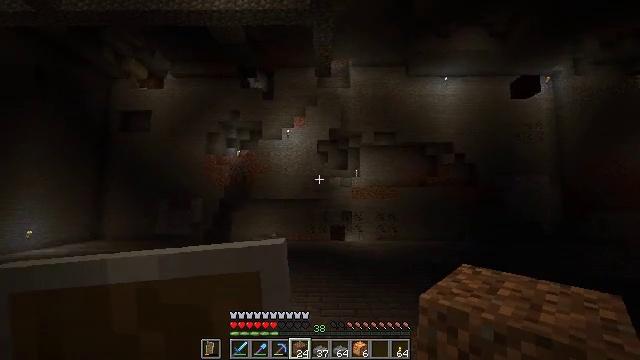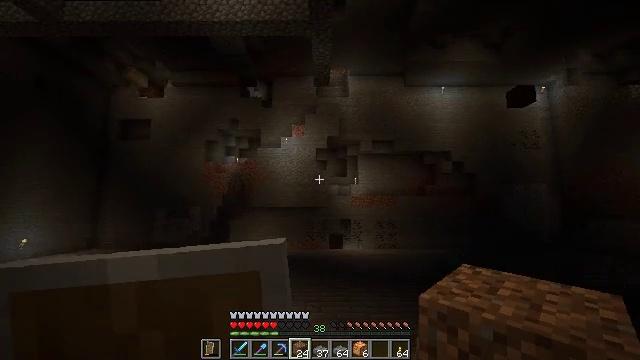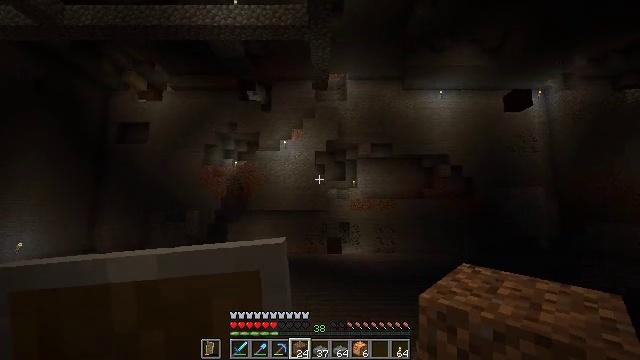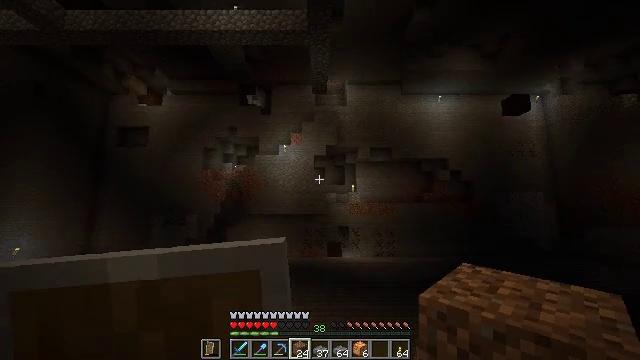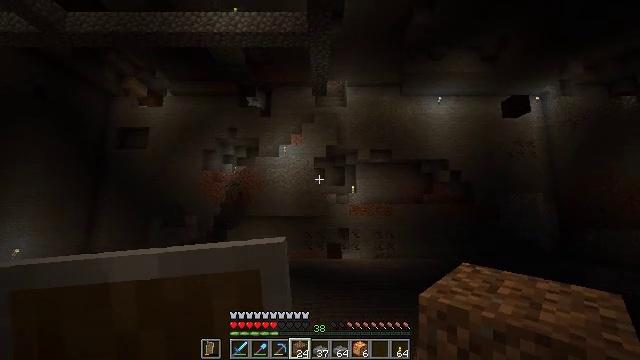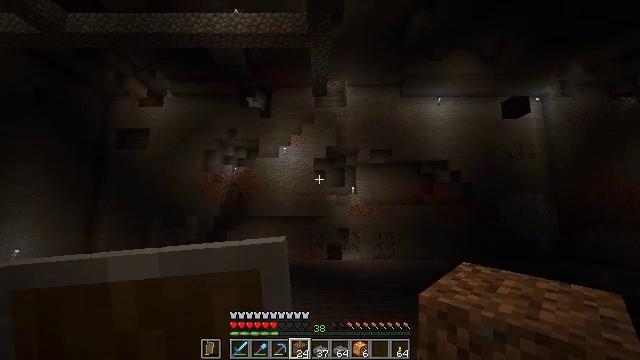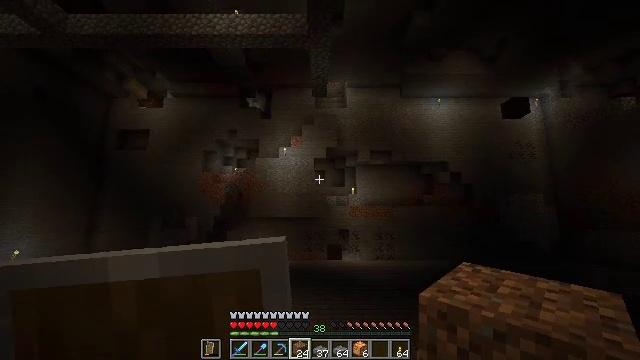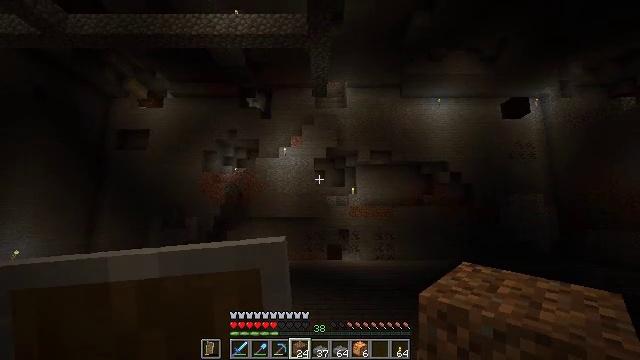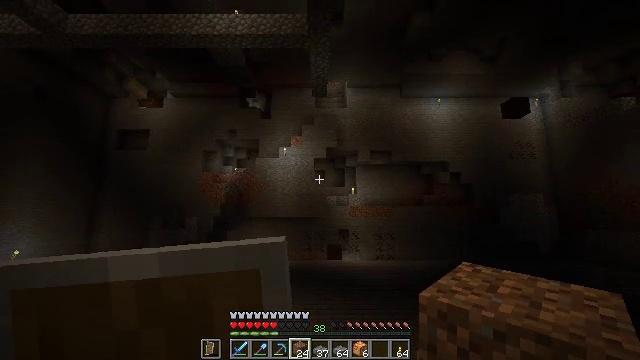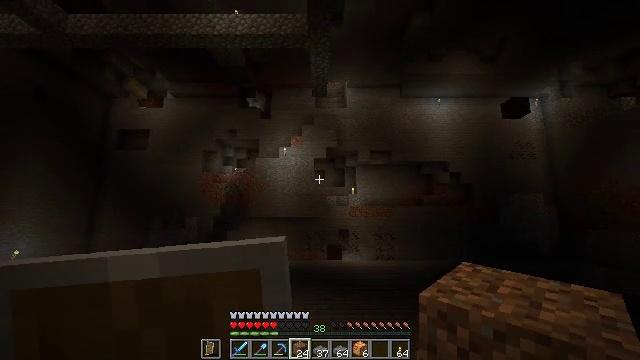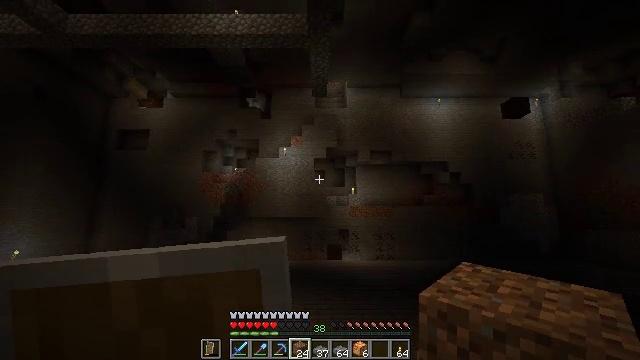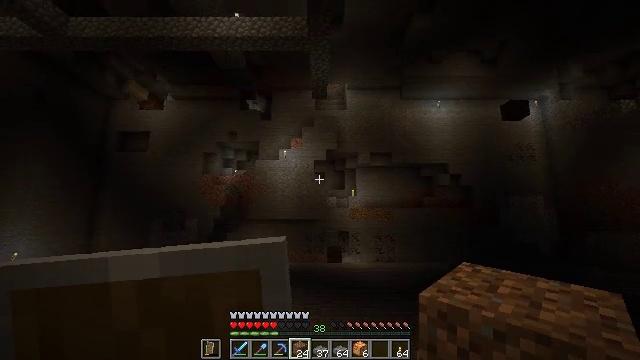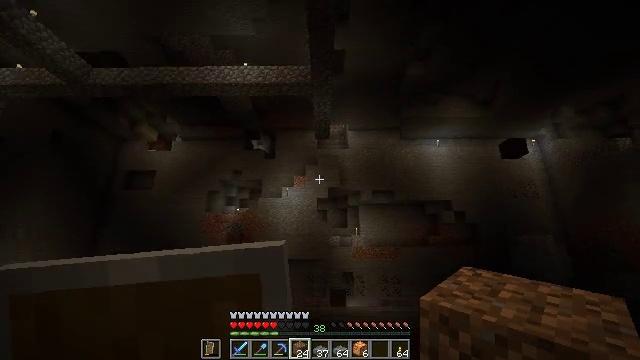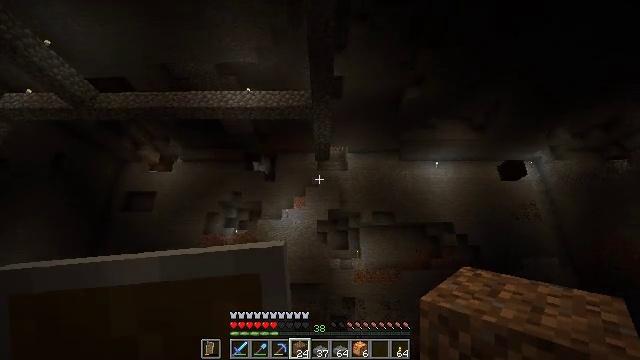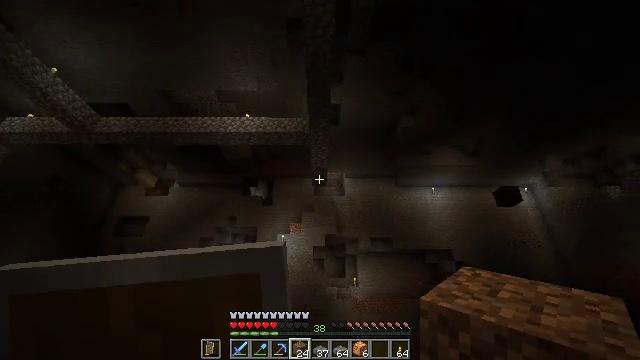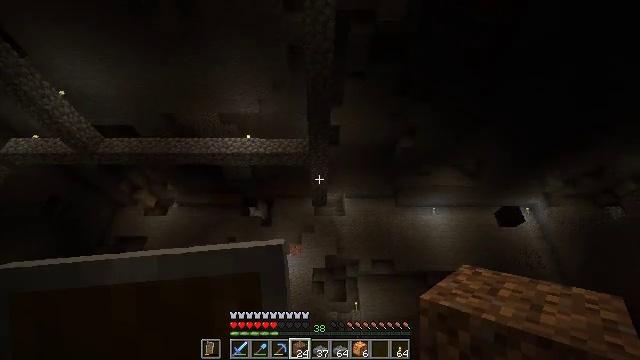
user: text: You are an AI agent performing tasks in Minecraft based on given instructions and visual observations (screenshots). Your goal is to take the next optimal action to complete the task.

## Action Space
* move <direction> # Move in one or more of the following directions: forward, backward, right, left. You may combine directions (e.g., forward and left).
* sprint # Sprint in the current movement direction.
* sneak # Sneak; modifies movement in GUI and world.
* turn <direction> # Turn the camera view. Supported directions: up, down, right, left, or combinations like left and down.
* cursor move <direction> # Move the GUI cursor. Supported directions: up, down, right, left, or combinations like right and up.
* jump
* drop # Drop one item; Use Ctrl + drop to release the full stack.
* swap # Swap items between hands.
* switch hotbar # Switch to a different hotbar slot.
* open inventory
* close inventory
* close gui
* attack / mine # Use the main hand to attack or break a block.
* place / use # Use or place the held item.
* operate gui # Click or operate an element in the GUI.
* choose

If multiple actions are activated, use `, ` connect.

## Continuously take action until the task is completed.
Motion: motion action
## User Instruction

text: Attack the shroomlight to pick it up.
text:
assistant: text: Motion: turn up
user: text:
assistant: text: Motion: no_op
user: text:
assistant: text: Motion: no_op
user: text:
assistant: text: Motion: no_op
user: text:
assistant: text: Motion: no_op
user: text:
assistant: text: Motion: no_op
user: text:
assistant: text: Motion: no_op
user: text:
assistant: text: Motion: no_op
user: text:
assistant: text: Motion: no_op
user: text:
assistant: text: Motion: no_op
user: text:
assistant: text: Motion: no_op
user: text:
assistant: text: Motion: turn up
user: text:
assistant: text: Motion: turn up
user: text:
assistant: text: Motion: turn up
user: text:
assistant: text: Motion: turn up
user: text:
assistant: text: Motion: turn up
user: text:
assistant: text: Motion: turn up
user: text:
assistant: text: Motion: turn up
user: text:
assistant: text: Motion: turn up
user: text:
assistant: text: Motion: turn up
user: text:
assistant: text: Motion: turn up
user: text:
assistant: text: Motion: turn up
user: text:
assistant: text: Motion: turn up
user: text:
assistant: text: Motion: no_op
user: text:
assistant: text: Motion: no_op
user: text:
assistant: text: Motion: no_op
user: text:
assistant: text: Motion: no_op
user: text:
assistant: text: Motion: turn down
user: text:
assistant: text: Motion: turn down
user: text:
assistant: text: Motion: turn right and down